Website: lowes
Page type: newsletter-management
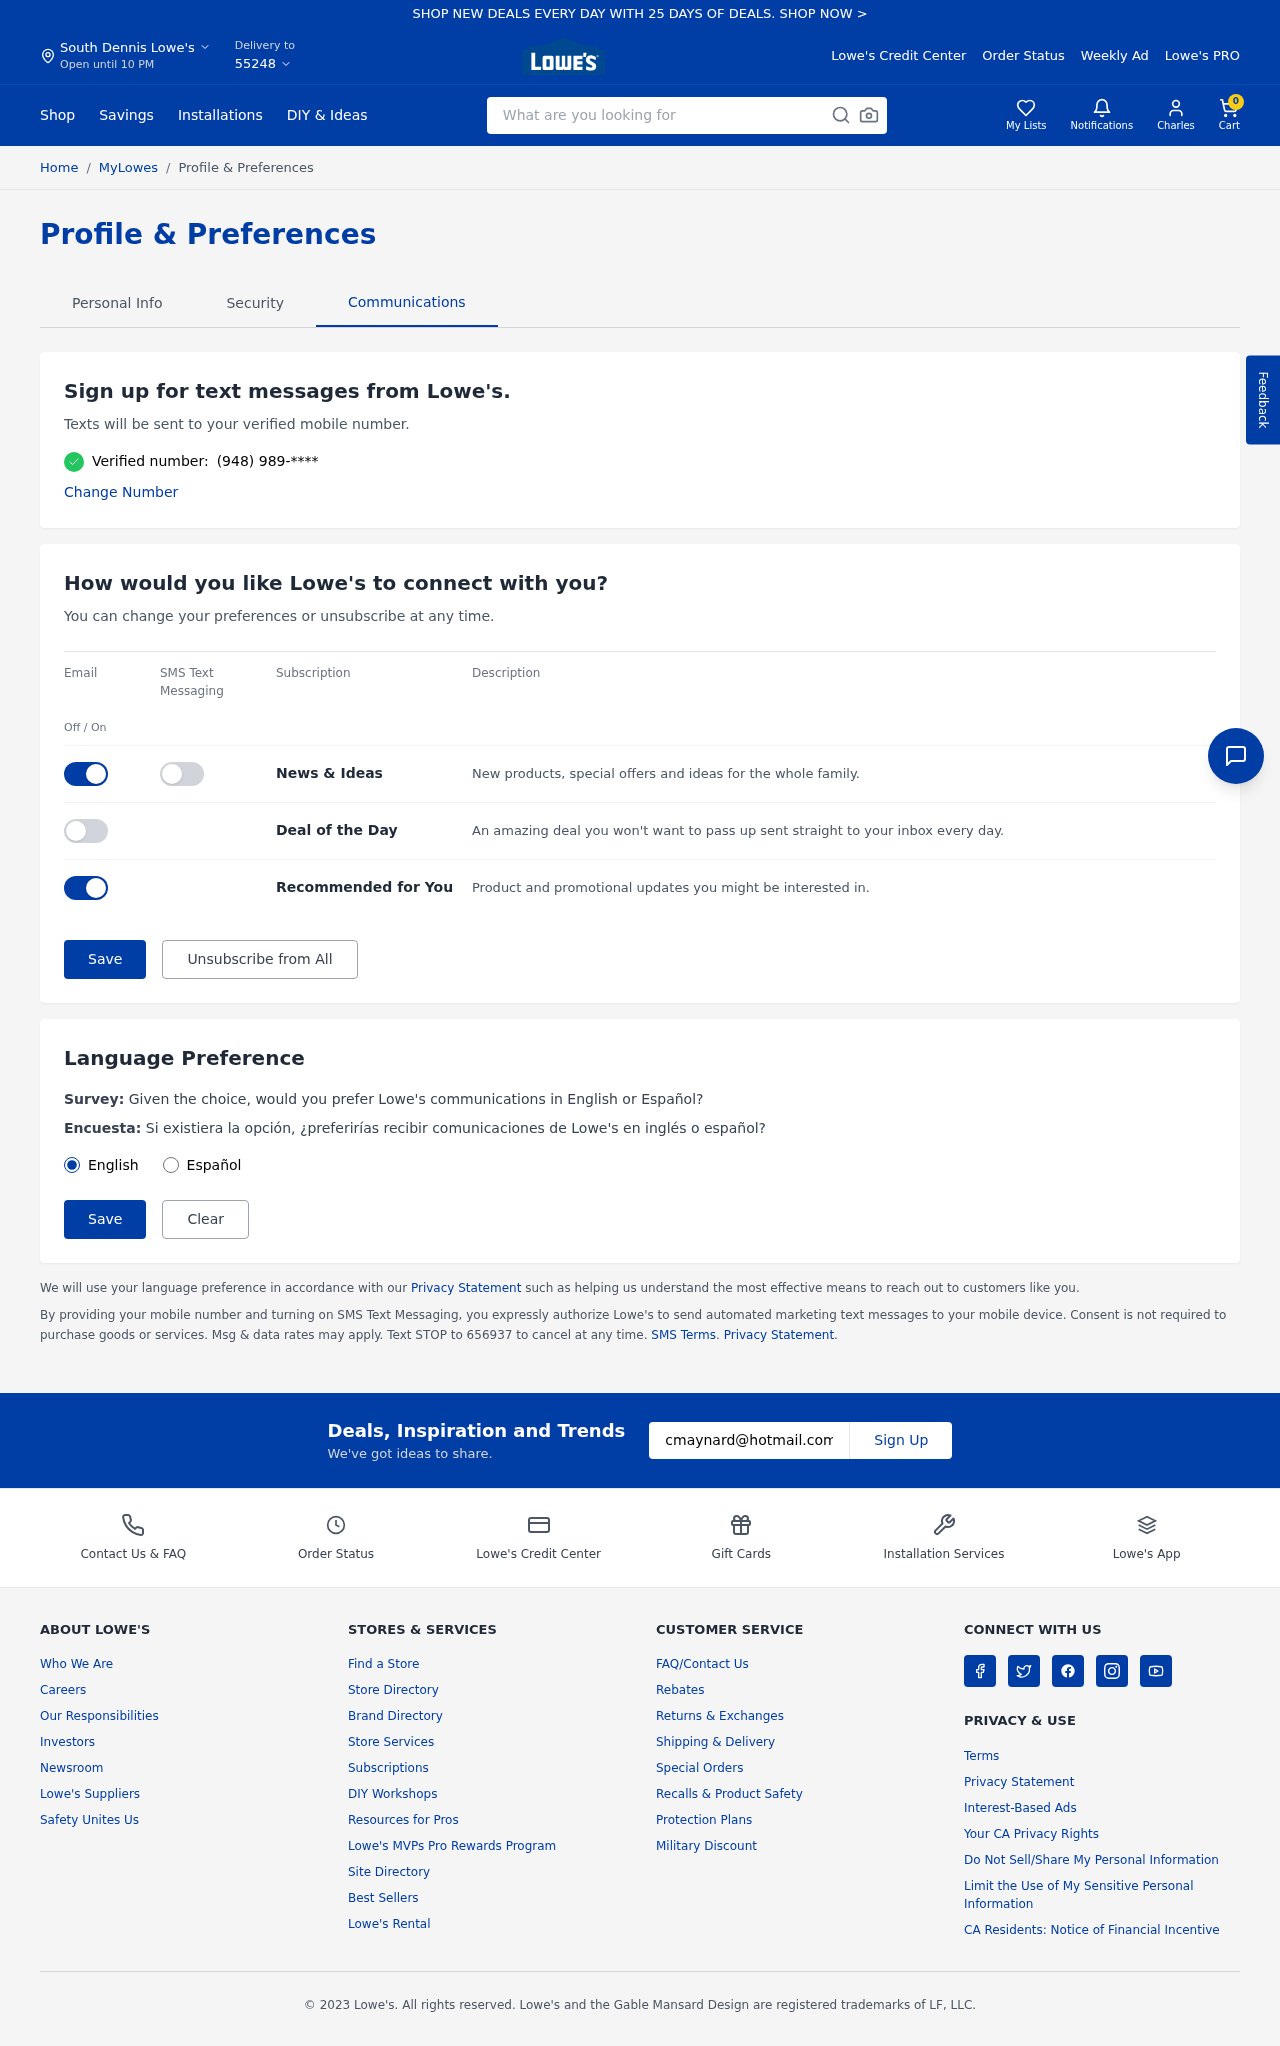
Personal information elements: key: PII_CITY
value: South Dennis
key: PII_EMAIL
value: cmaynard@hotmail.com
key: PII_FIRSTNAME
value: Charles
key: PII_POSTCODE
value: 55248
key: PII_PHONE
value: (948) 989
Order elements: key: ORDER_NUM_ITEMS
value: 0
Search elements: key: HEADER_SEARCH
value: What are you looking for